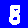
Digit: 8